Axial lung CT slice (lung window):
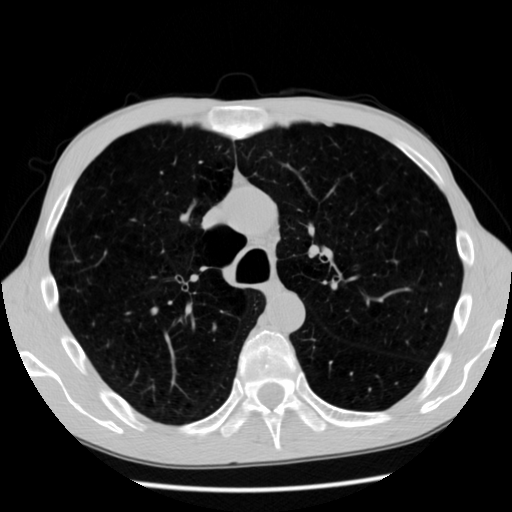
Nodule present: no